Question: I have two array with 5 objects each. Before I proceed, I want to check whether these two arrays are equal or not. I tried looking for the answers but unfortunately couldnt find anything for nested arrays with multiple objects.
Is there a way to achieve this?
eg.
Array1 ==> 5 nested objects
Array2 ==> 5 nested objects
Now check whether Array1 == Array2 and return a boolean value.
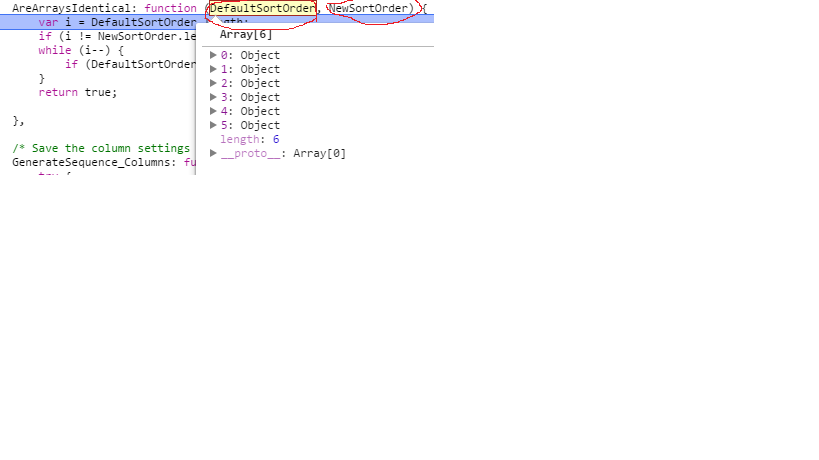
Answer: You can do it without jQuery - change them to a string by using globally available 'JSON.stringify' method, then the comparison will be easy:
'''
JSON.stringify(arr1) === JSON.stringify(arr2);
'''
This kind of a hack. But it does work well. And in the era when Angular framework is checking it's injections by running 'toString()' on its functions and then regexping the attributes (oh yes it does), I think this is just an effective solution ;)